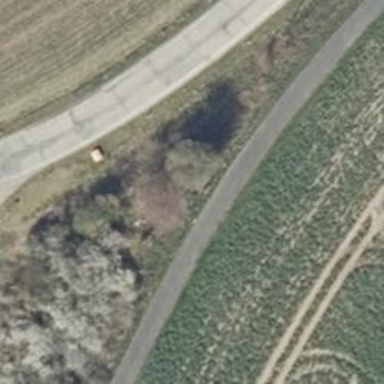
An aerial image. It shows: Asphalt cycleway.